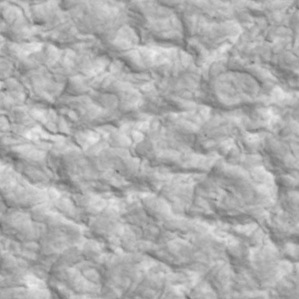
Label: non_frost